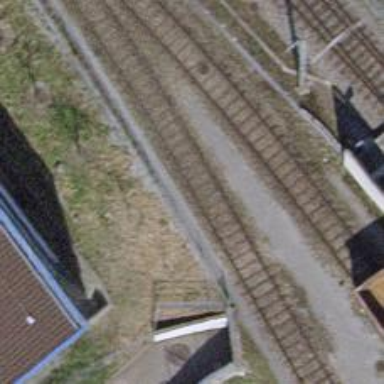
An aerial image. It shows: Single-track railway spur.